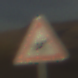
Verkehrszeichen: ReiterLinks
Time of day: SunriseSunset
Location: Outdoor (Nature)
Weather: PartlyCloudy
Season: NotSpecified
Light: Natural